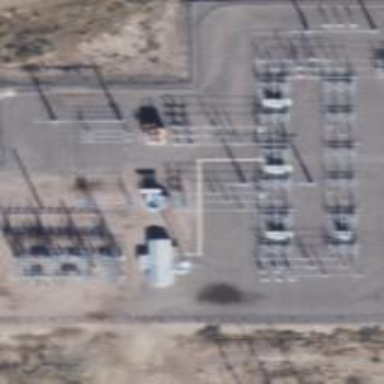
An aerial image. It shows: Outdoor industrial power substation with fence surrounding it.